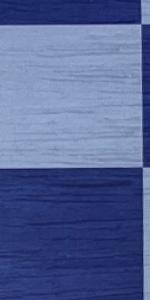
Label: Empty